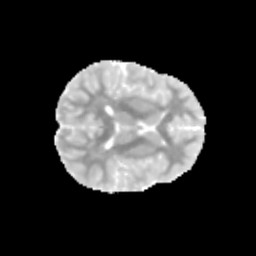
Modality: MD
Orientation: axial
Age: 10
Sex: male
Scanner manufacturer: siemens
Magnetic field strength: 3 T
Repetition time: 3.8 s
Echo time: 0.07 s